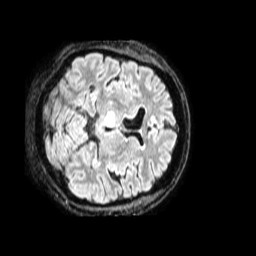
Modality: FLAIR
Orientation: axial
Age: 65
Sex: female
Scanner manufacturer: philips
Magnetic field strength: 1.5 T
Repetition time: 4.8 s
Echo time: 0.3303 s